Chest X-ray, AP view. Patient: 37 years old, sex F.
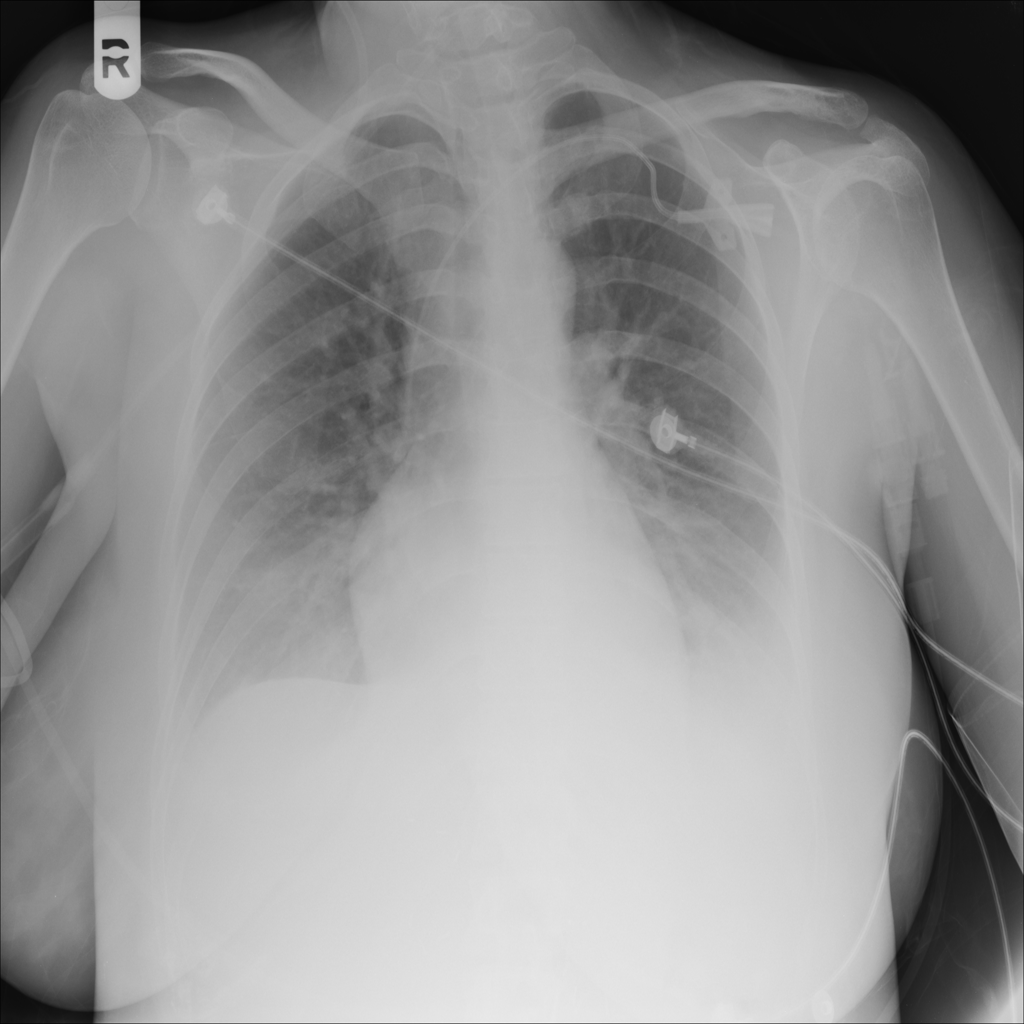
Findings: No Finding